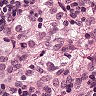
Metastatic tissue present: no